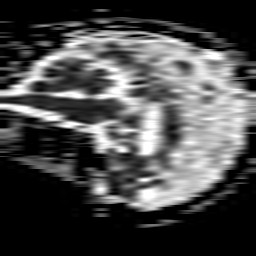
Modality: ADC
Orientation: sagittal
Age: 86
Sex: female
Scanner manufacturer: philips
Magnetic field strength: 1.5 T
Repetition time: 3.405 s
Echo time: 0.09411 s